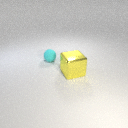
small cyan rubber sphere to the left of large yellow metal cube